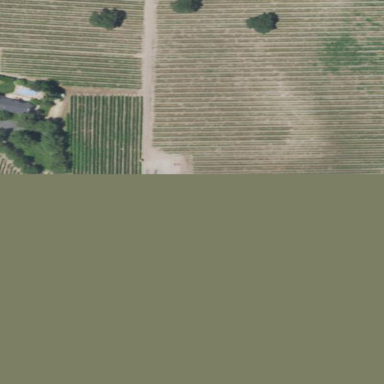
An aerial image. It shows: Vineyard with grape crops.